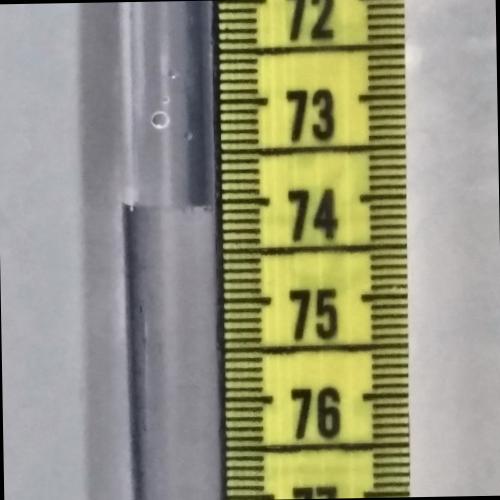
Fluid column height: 74.0 cm